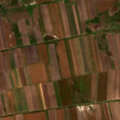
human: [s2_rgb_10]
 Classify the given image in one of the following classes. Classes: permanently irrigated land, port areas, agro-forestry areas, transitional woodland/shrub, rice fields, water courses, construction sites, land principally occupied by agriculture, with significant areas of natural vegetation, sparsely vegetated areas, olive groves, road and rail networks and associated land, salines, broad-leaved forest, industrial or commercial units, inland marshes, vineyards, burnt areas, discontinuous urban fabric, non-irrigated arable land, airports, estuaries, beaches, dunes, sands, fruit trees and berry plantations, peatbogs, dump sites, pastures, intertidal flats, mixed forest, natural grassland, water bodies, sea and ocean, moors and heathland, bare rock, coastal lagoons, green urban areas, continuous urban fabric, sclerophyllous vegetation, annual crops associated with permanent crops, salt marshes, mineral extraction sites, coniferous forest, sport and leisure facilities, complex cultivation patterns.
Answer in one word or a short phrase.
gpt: non-irrigated arable land, pastures